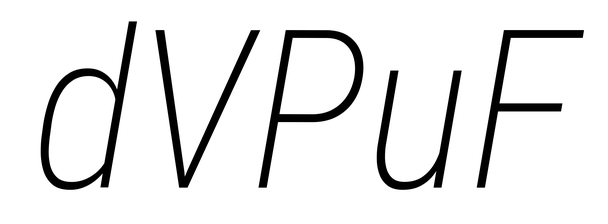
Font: Roboto-Italic_Condensed_ExtraLight_Italic